Question: 'UIToolbar's normally center their icons vertically. I want to make their icons to be partially outside the bar. See the picture:

Is it possible to have control over the buttons Y position, overriding the 'UIToolbar' default positioning?
Thanks.
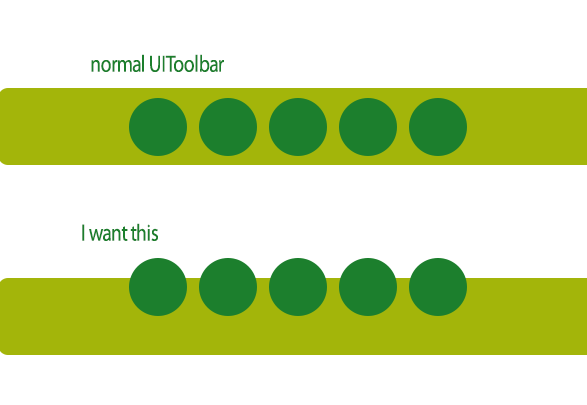
Answer: If you want to use 'UIToolbar' you can't add 'UIButton's directly, but have to use 'UIBarButtonItem's.
Why not just have a 'UIView' as a container for your buttons and then add a background image or another view with the green color behind your buttons?